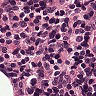
Metastatic tissue present: no